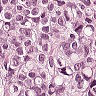
Metastatic tissue present: yes